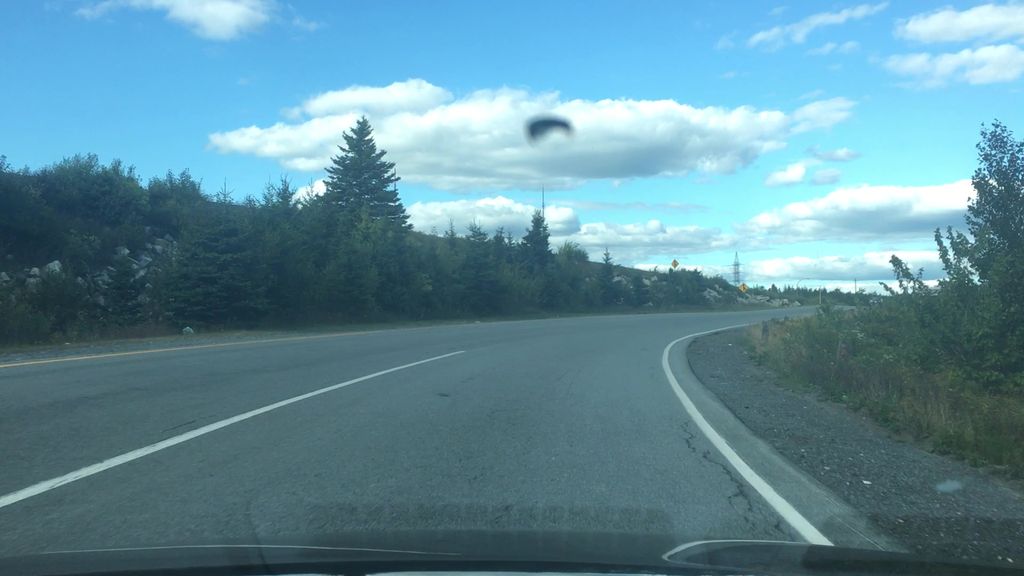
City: halifax